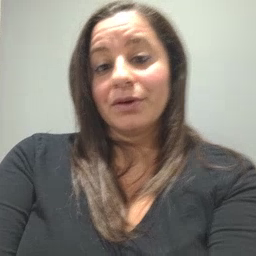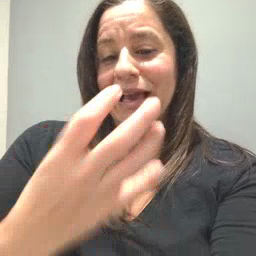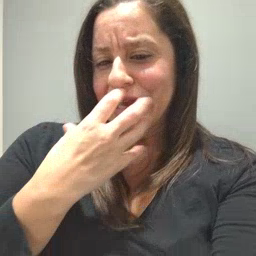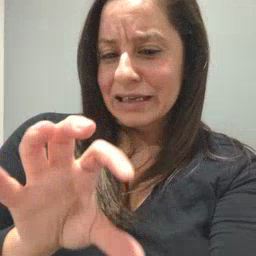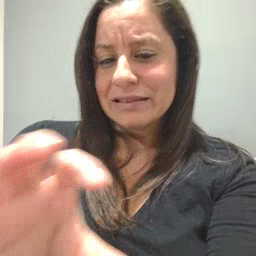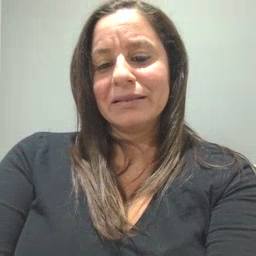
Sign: hot